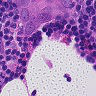
Metastatic tissue present: yes